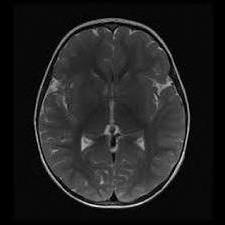
Label: notumor